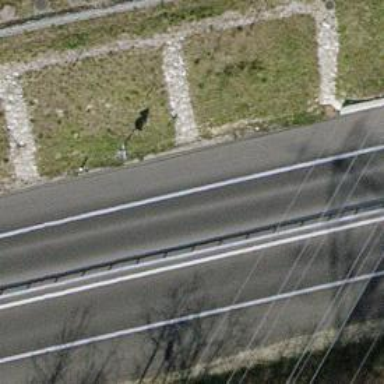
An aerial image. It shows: Motorway link.